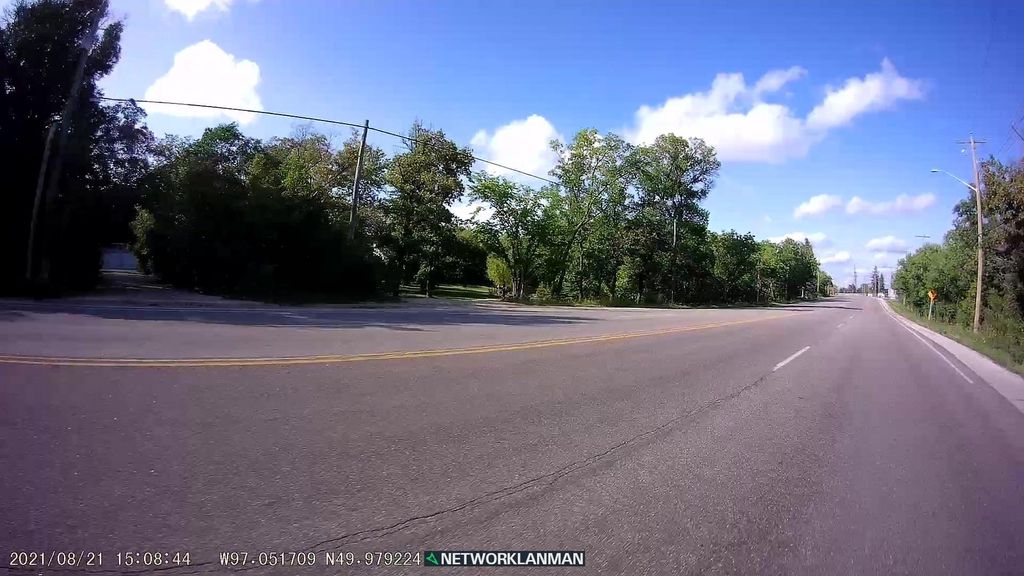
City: winnipeg